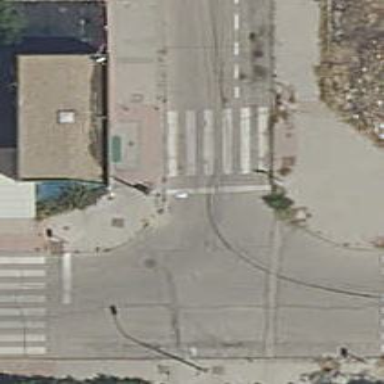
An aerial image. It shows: Uncontrolled crossing on the road.